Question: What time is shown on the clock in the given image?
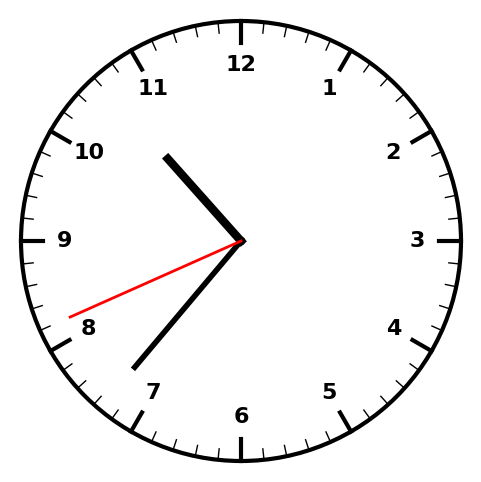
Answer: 10:36:41